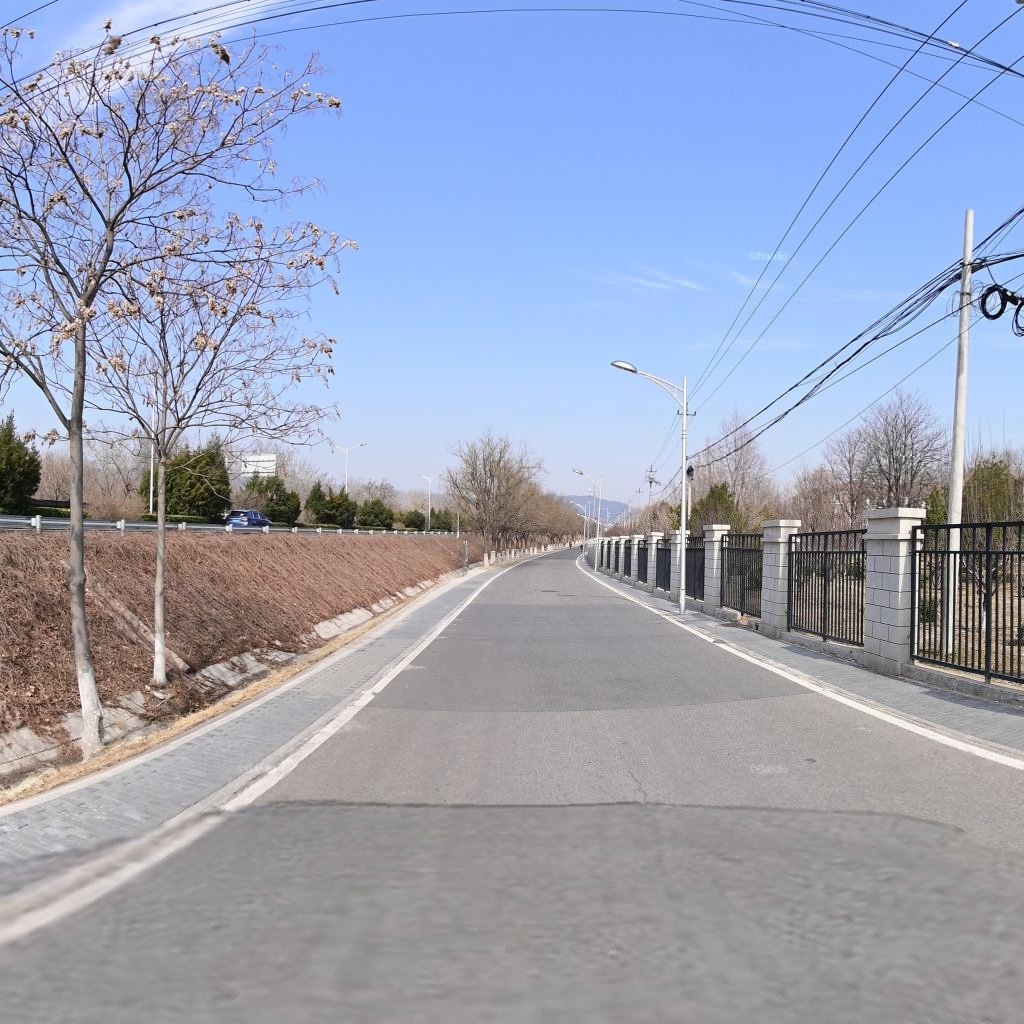
Region: Haidian
Road damage annotations: longitudinal crack